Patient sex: M
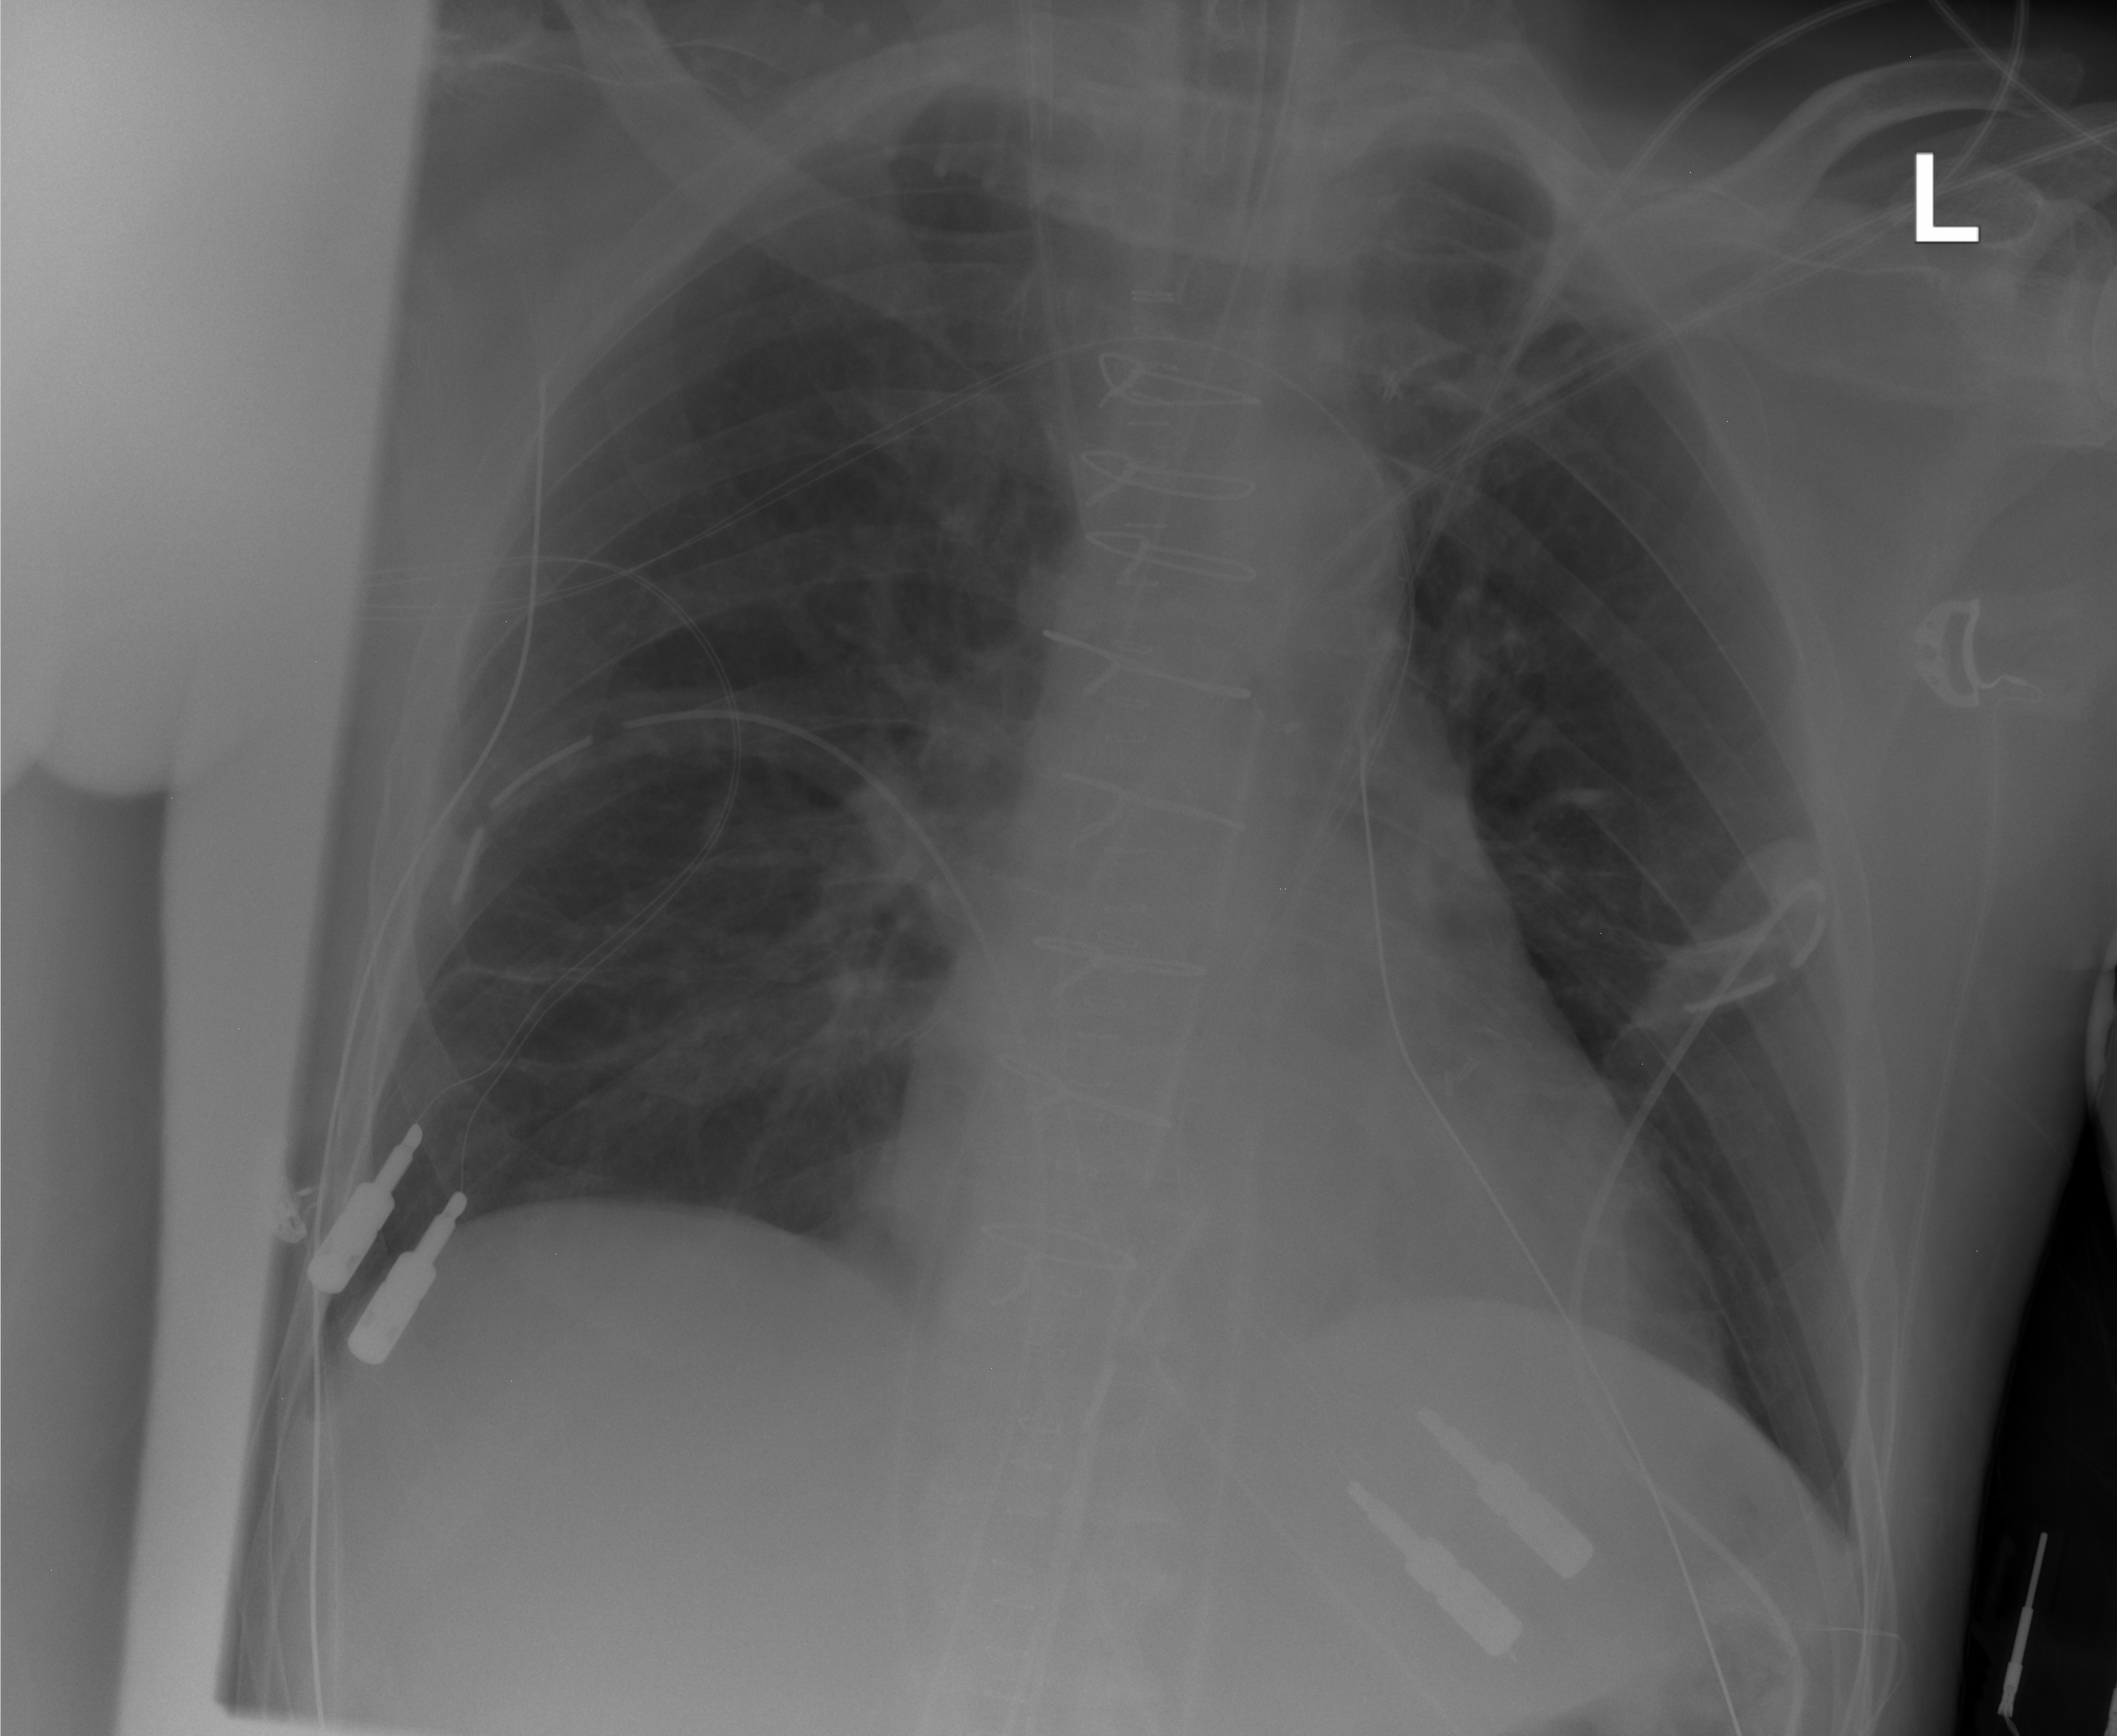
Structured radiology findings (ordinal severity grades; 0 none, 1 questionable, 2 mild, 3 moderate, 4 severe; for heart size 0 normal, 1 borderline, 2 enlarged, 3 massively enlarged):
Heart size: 1
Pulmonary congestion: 0
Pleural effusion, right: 0
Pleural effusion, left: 2
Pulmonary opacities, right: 0
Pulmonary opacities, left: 0
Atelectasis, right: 0
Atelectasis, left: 2